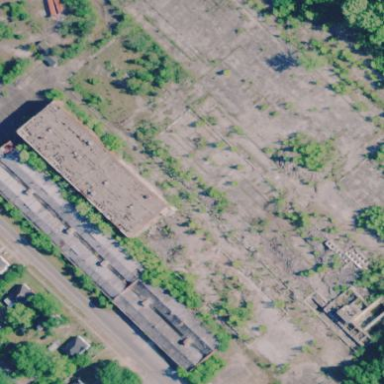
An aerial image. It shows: Historic factory.